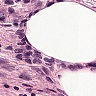
Metastatic tissue present: no